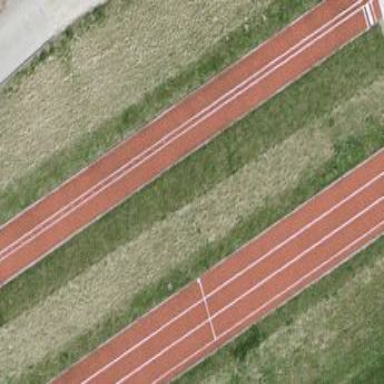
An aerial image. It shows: Athletic track located in leisure land area.